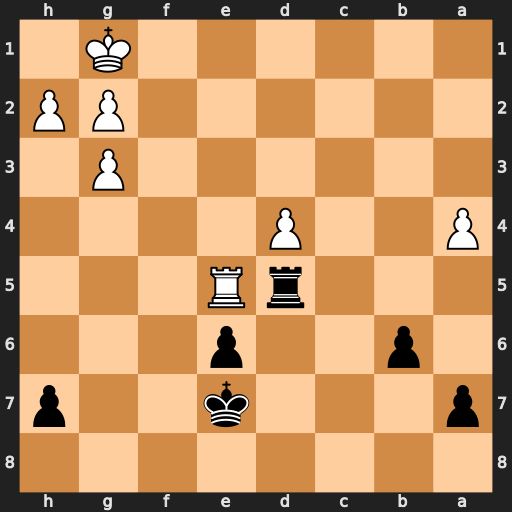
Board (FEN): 8/p3k2p/1p2p3/3rR3/P2P4/6P1/6PP/6K1
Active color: b
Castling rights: -
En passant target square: -
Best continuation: Rxe5 dxe5 a5 Kf1 b5 Ke2 bxa4